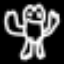
Label: frog